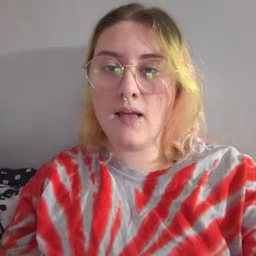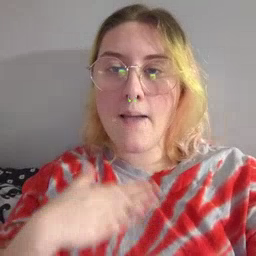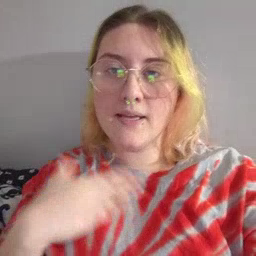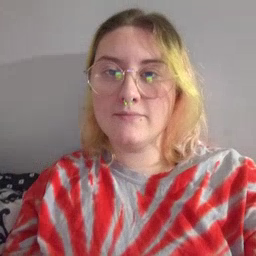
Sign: happy